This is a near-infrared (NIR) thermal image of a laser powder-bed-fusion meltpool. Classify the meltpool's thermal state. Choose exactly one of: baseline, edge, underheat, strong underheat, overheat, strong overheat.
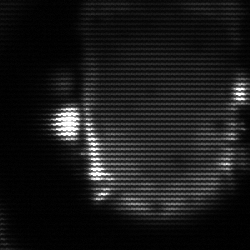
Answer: baseline